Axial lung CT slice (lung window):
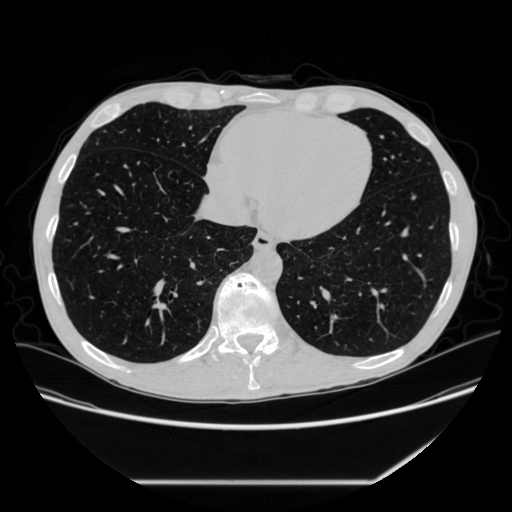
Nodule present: no